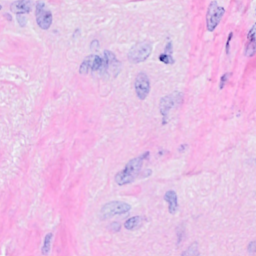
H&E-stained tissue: Breast